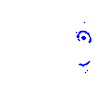
Particle: kaon